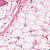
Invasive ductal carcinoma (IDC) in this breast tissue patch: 0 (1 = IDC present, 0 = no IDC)